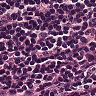
Metastatic tissue present: no